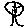
Label: tree